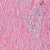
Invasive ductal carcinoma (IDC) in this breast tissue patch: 1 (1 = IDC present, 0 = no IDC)